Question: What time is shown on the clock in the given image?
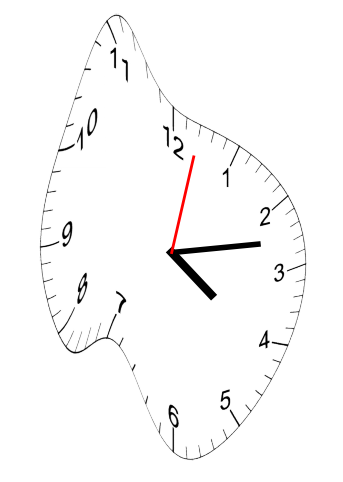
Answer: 04:13:02